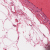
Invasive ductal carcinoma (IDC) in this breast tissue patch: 0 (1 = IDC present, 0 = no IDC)